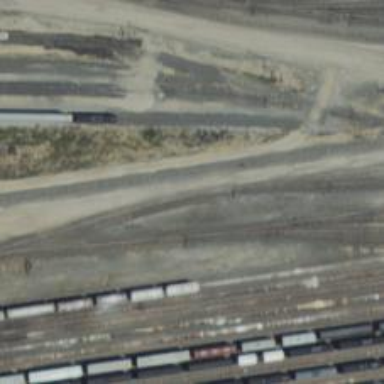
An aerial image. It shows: Railway yard in service.